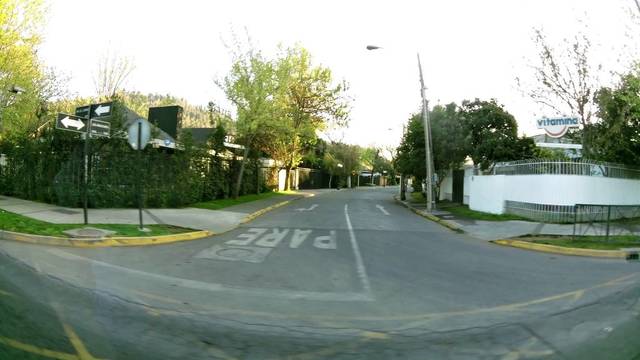
Region: Chile
Coordinates: -33.416, -70.611